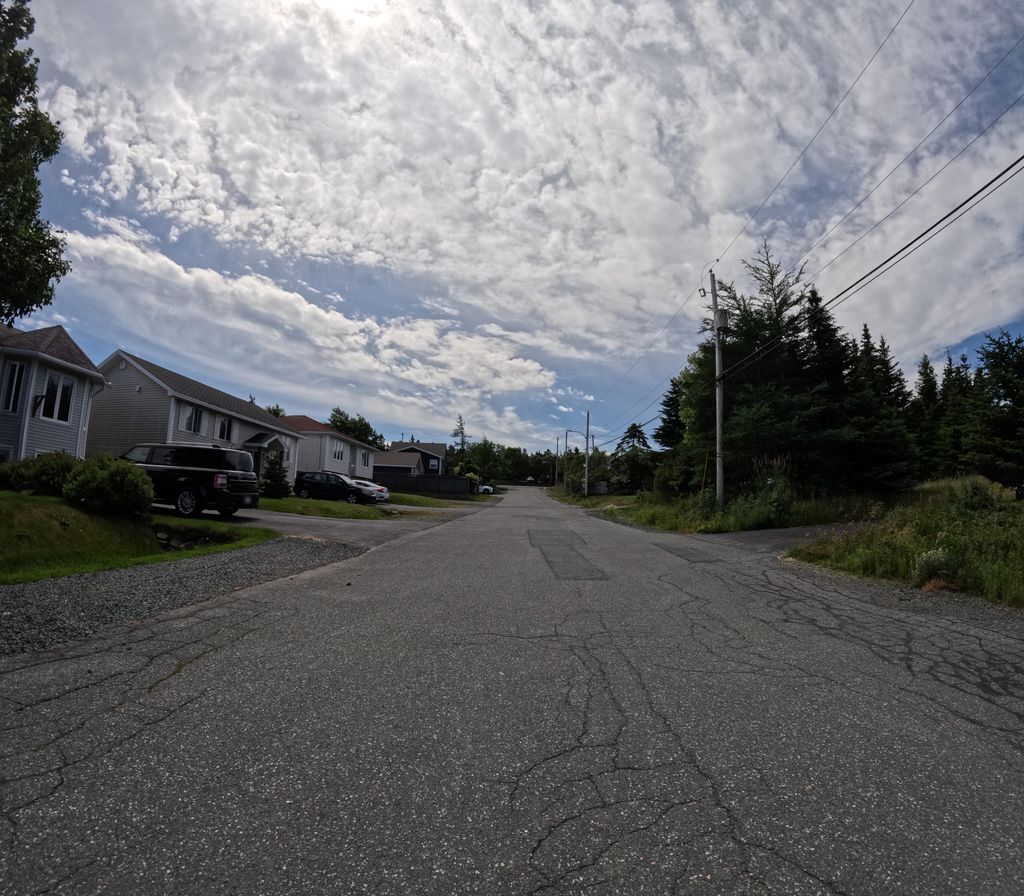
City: st_johns